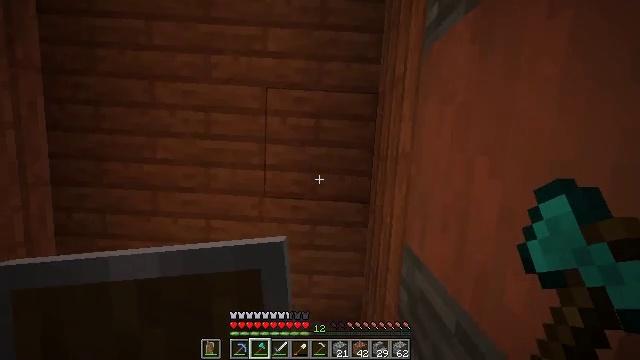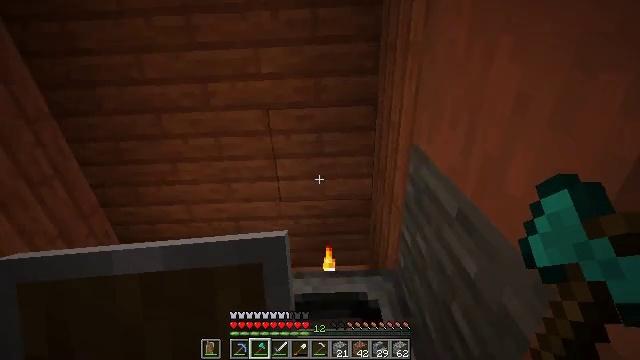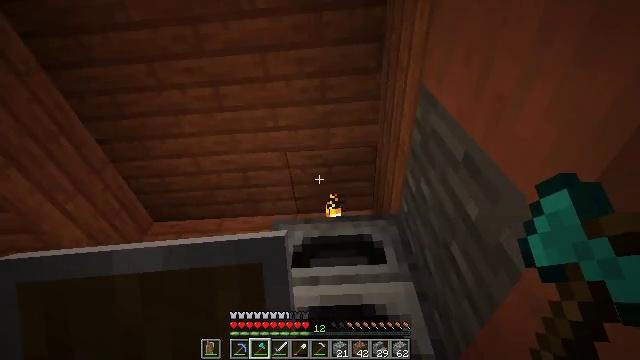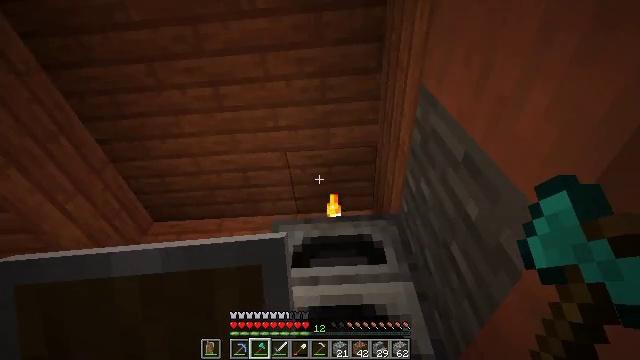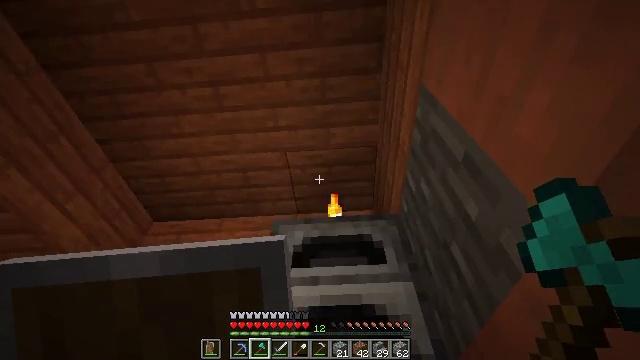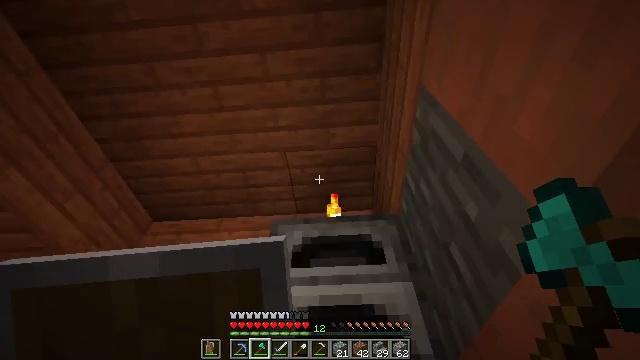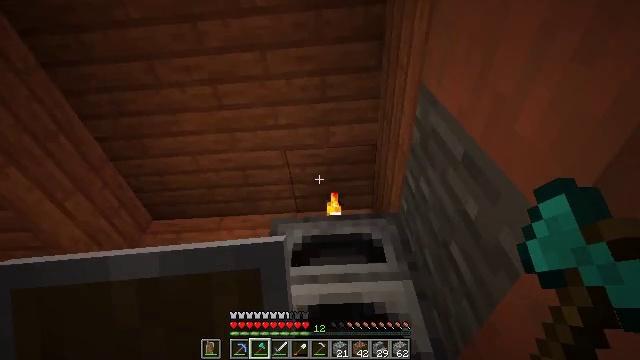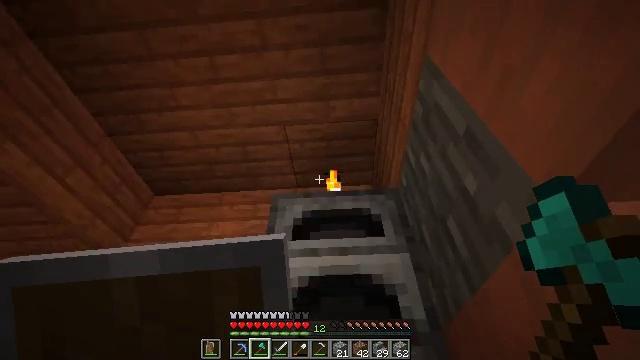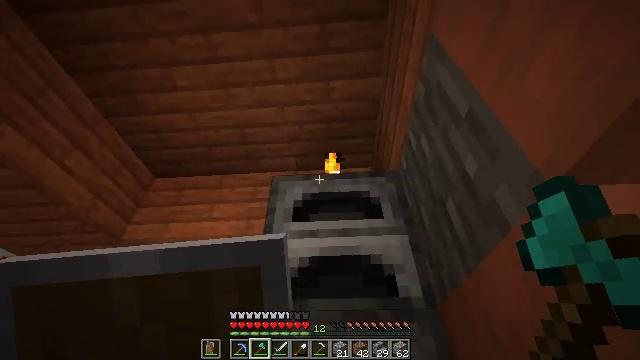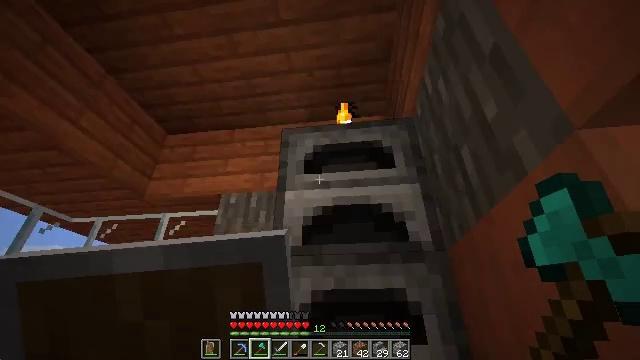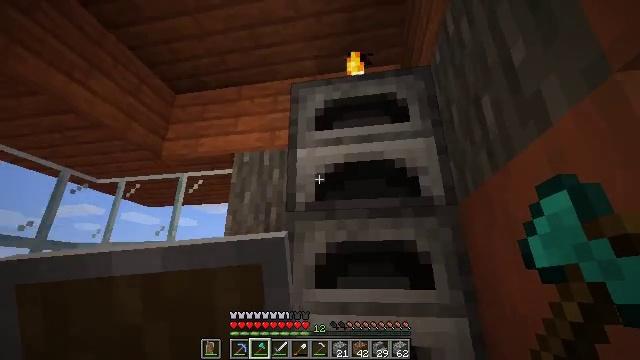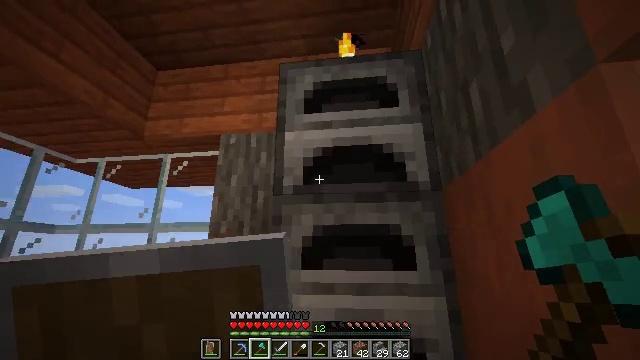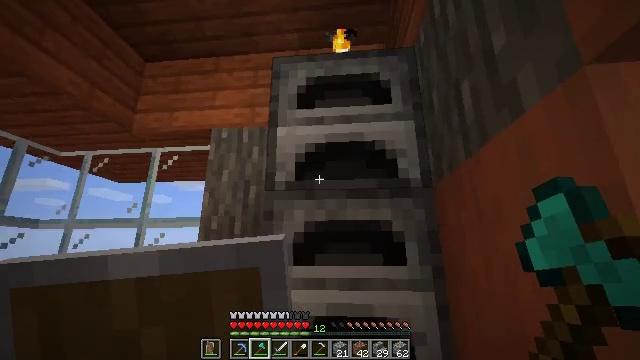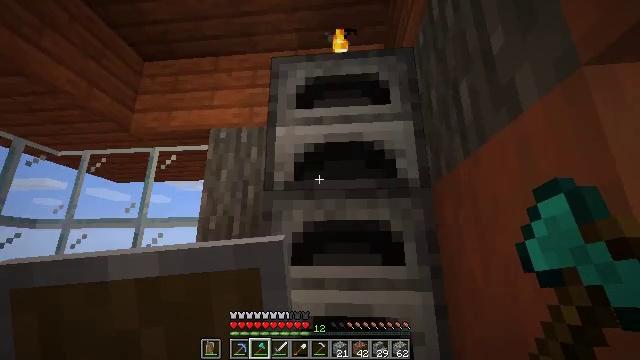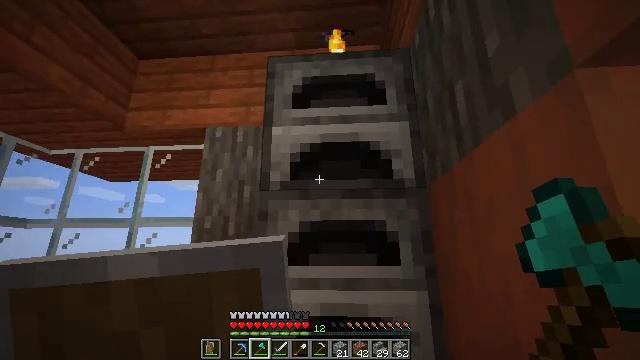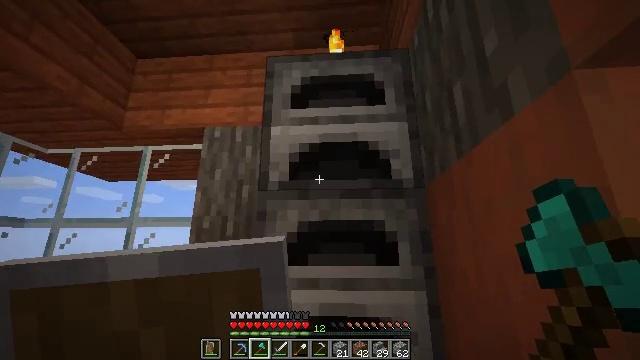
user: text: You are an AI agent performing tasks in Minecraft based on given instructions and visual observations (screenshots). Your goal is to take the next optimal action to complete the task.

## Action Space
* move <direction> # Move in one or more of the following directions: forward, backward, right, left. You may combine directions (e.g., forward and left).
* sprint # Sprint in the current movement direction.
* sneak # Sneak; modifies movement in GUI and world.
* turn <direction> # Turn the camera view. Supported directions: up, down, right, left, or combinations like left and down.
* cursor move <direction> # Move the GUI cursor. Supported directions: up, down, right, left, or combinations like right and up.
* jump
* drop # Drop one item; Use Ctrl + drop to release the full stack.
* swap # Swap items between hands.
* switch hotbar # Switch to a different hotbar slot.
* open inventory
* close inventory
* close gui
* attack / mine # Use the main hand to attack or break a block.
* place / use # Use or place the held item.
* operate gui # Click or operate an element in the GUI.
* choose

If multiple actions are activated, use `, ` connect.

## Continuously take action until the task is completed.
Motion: motion action
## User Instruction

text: Break the existing acacia planks.
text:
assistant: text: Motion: turn left and down
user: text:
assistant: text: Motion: turn left and down
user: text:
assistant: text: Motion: no_op
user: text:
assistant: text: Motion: no_op
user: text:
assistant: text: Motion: no_op
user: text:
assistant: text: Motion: no_op
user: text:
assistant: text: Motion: turn down
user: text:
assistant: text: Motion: turn down
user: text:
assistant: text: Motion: turn left and down
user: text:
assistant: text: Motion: turn left and down
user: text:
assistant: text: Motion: turn right and down
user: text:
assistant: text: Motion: turn right
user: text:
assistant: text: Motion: no_op
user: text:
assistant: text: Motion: no_op
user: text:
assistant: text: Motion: no_op
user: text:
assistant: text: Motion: no_op
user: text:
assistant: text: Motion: turn left and down
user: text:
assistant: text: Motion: no_op
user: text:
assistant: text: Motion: no_op
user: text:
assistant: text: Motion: turn up
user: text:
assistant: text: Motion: turn up
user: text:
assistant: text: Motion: no_op
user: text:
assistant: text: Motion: no_op
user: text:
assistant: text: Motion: turn left
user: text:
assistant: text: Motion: turn left
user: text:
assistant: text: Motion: turn left and up
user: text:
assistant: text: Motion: turn left and up
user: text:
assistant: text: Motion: no_op
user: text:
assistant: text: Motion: no_op
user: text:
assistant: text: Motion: no_op